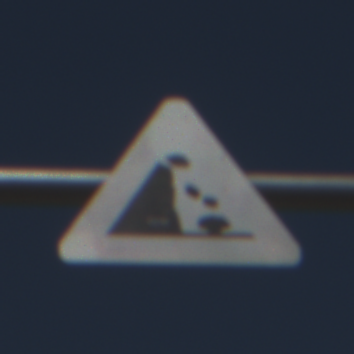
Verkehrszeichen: SteinschlagLinks
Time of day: Midday
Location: Outdoor (RoadRail)
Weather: Clear
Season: Summer
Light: Natural